Question: Please see the picture below. How to add a third Tab on this page? I want to add my application a search tab on the other side next to widget tab.

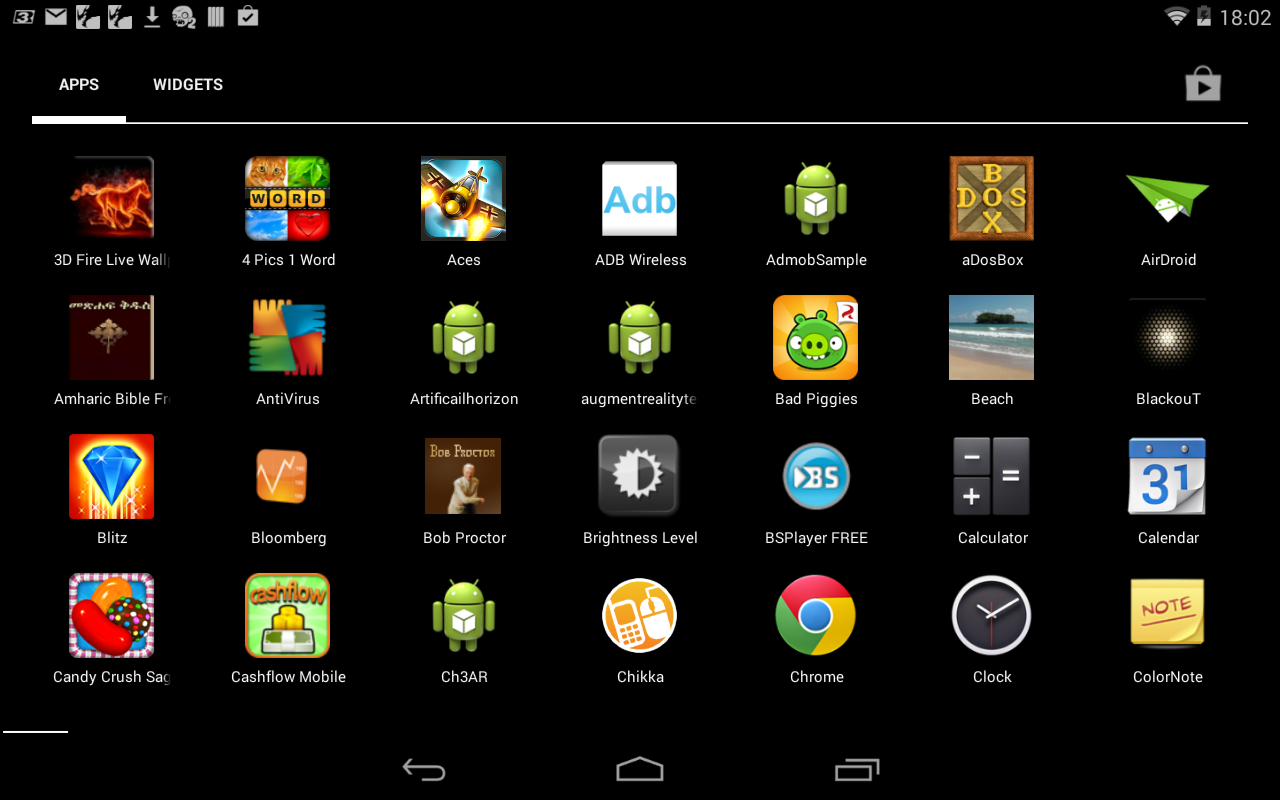
Answer: I don't think it is possible simply because this Launcher is actually an application that you can't access to unless you have the code or both apps should share the same UserID in the manefist like:
'''
<manifest xmlns:android="http://schemas.android.com/apk/res/android"
package="com.example.something"
android:versionCode="1"
android:versionName="1.0"
android:sharedUserId="com.example"> //here
'''
and even if you managed to add 3rd tab, it will be only applicable on this manufacturer launcher only like on Samsung launcher because HTC has different launcher than Samsung and the rest.
Best luck on finding a way